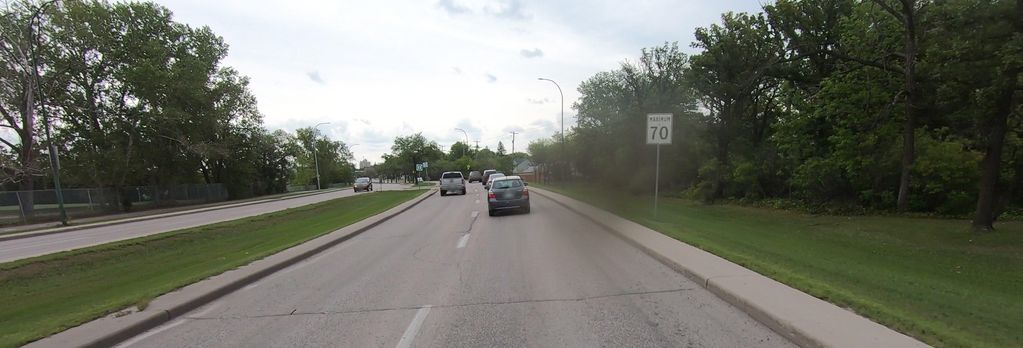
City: winnipeg